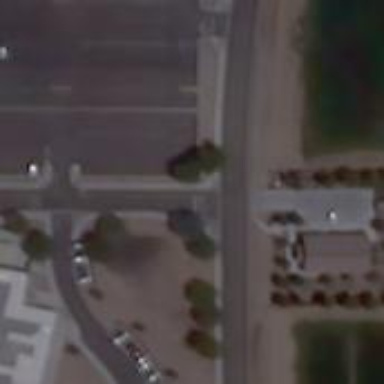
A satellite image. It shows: Marked road crossing.